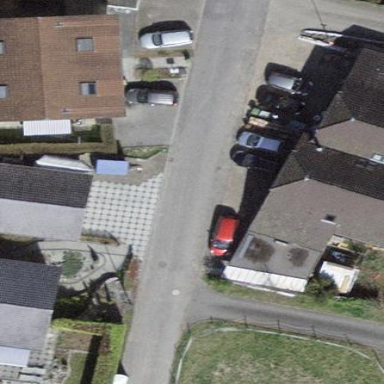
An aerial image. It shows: Simple house.